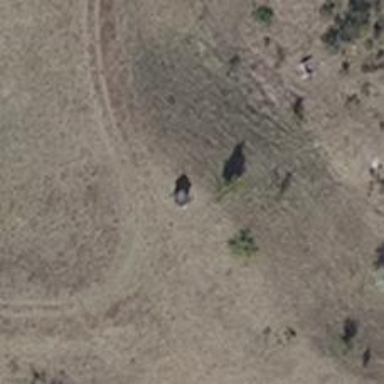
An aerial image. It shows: Shelter that serves as hunting stand.